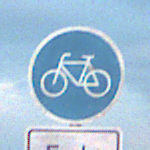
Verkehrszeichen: Radweg
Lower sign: HinweisDurchVerbaleAngabe2
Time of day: SunriseSunset
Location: Outdoor (Beach)
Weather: PartlyCloudy
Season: NotSpecified
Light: Natural